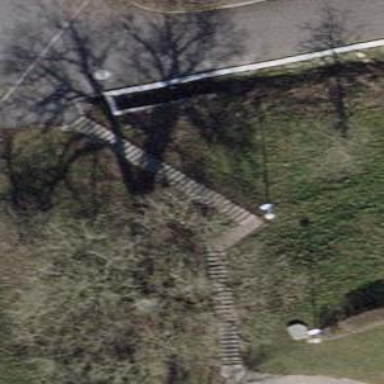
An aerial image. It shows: Set of steps on the road.